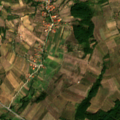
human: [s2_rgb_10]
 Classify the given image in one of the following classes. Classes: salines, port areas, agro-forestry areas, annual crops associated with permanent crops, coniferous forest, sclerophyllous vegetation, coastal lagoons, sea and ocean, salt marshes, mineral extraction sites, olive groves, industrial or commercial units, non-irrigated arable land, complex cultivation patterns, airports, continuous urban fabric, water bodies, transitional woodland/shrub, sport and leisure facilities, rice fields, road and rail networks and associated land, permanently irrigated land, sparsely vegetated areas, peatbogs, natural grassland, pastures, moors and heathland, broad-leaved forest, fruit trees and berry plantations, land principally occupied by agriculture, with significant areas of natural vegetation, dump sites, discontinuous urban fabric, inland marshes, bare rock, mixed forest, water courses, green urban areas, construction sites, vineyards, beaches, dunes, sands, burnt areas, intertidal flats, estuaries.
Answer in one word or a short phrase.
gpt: non-irrigated arable land, fruit trees and berry plantations, complex cultivation patterns, land principally occupied by agriculture, with significant areas of natural vegetation